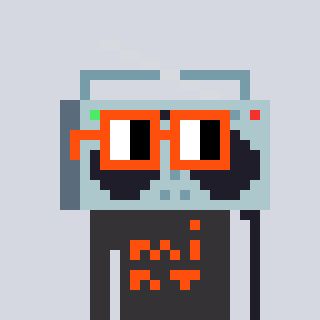
a pixel art character with square orange glasses, a boombox-shaped head and a grayscale-colored body on a cool background